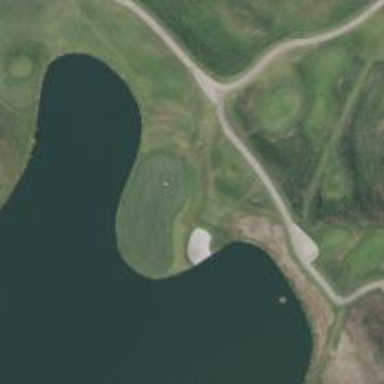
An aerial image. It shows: Path for both road and golf.